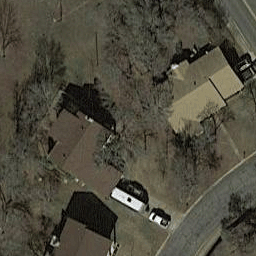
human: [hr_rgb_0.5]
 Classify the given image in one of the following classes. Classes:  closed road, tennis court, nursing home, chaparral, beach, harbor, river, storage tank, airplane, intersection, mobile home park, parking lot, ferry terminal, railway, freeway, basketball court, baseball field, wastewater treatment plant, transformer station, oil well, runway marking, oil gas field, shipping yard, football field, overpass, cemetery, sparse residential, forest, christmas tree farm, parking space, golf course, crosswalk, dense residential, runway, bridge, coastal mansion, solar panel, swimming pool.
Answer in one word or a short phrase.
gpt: sparse residential